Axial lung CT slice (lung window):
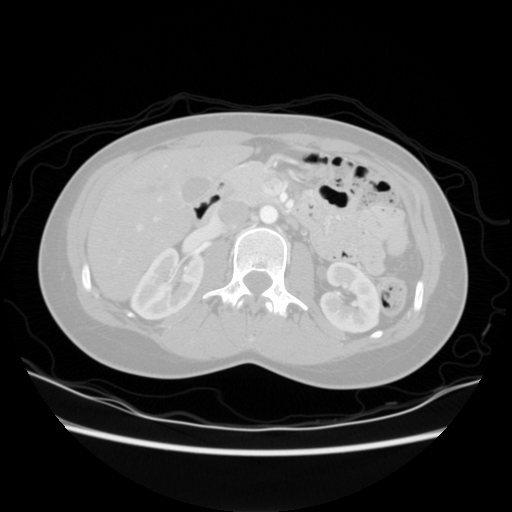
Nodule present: no